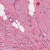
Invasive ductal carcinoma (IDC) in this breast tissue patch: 1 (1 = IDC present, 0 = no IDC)